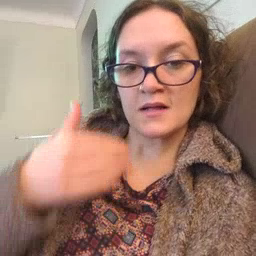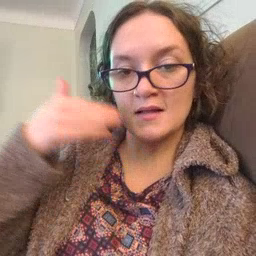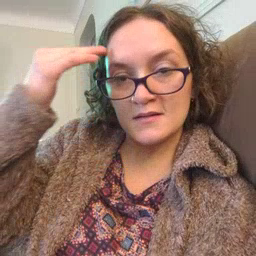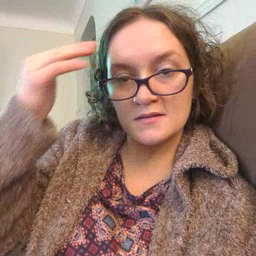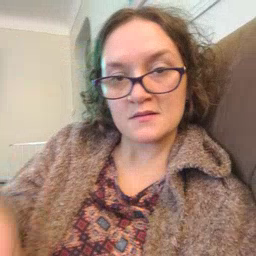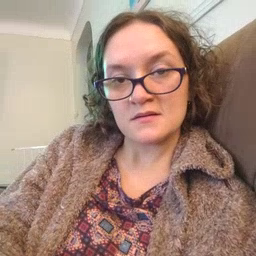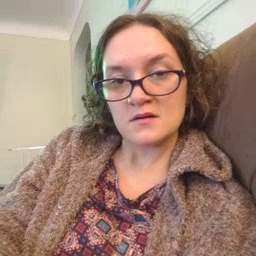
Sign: head